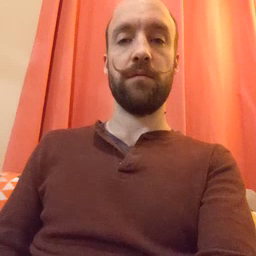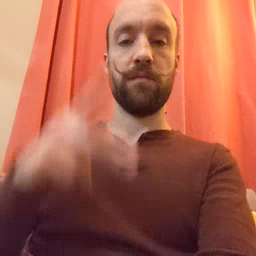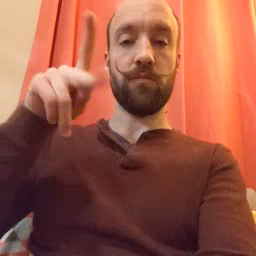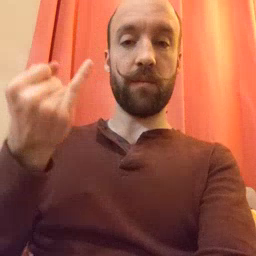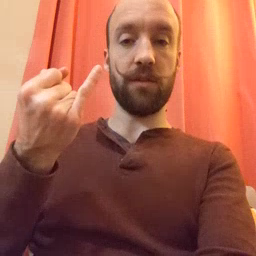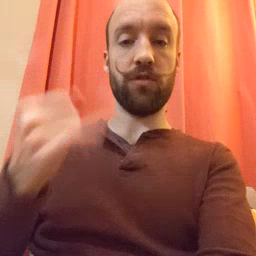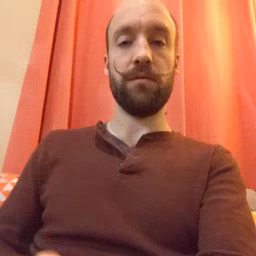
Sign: pajamas